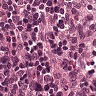
Metastatic tissue present: no